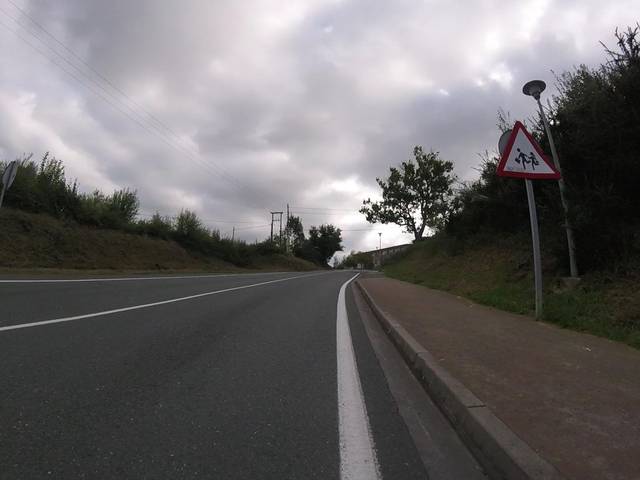
Region: Spain
Coordinates: 43.303, -1.893